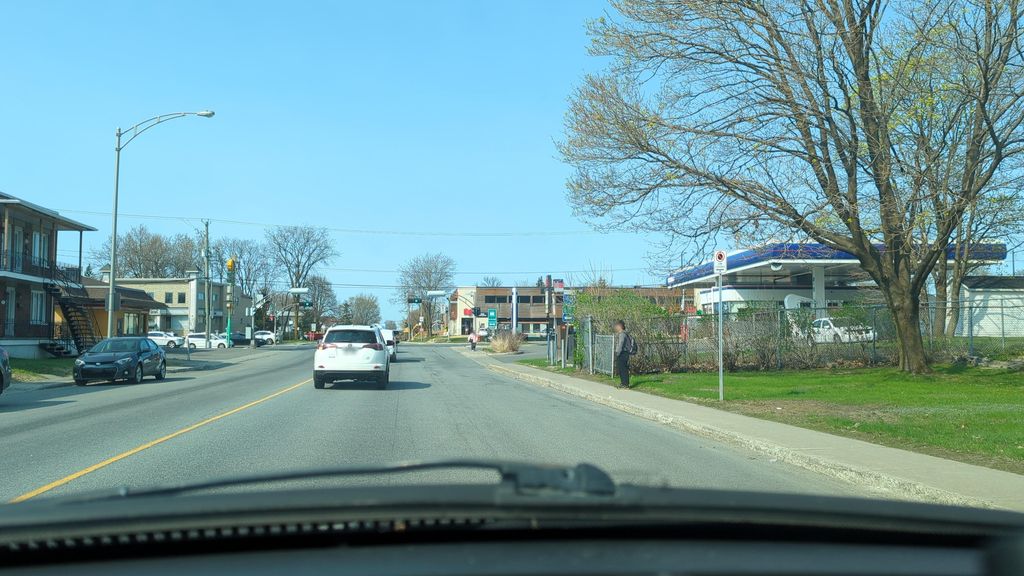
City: quebec_city